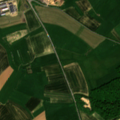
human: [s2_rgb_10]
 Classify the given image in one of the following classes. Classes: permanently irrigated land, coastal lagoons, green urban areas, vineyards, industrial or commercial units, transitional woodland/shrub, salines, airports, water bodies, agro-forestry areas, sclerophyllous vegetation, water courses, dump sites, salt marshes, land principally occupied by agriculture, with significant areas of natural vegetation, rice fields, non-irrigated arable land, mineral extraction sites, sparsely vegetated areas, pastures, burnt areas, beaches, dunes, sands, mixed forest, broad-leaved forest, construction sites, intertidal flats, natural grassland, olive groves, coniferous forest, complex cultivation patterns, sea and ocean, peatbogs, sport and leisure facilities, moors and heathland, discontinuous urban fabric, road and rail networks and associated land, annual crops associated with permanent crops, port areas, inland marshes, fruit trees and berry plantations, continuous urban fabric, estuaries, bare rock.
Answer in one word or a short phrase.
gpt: discontinuous urban fabric, non-irrigated arable land, complex cultivation patterns, broad-leaved forest